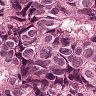
Metastatic tissue present: yes